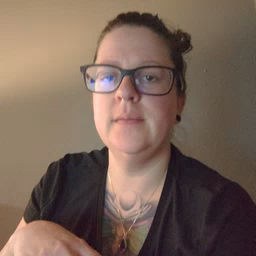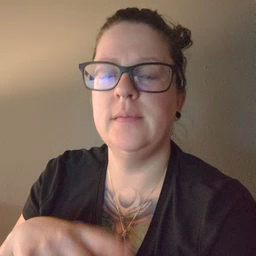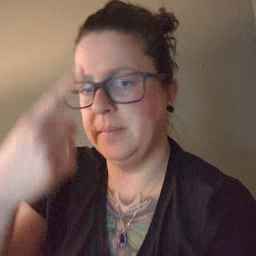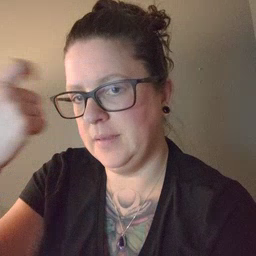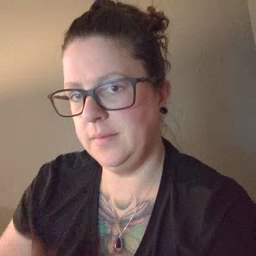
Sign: because